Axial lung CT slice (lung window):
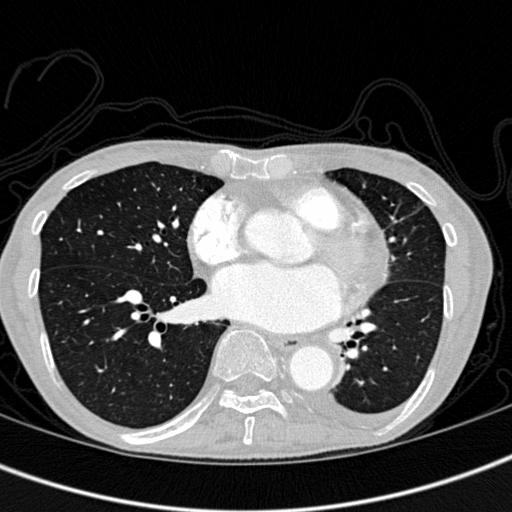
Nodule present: no